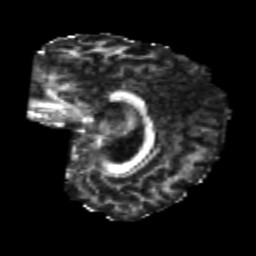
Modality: FA
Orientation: sagittal
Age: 22
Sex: female
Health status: healthy
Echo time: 0.074 s